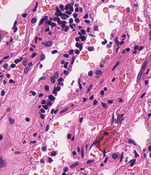
Tumor epithelial tissue: no
Tumor-associated stroma tissue: no
Normal tissue: yes